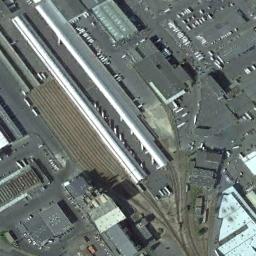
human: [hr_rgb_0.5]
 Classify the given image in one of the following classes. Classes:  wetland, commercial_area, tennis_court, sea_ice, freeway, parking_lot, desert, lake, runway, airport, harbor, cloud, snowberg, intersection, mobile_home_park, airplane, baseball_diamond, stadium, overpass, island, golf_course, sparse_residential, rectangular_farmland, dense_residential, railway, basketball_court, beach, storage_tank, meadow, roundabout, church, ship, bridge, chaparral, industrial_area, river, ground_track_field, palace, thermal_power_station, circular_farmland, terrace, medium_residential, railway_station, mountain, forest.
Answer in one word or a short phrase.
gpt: railway_station